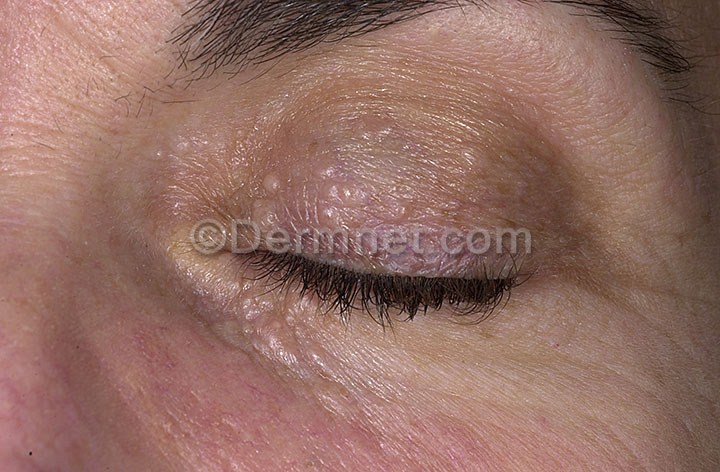
Disease: Seborrheic Keratoses and other Benign Tumors